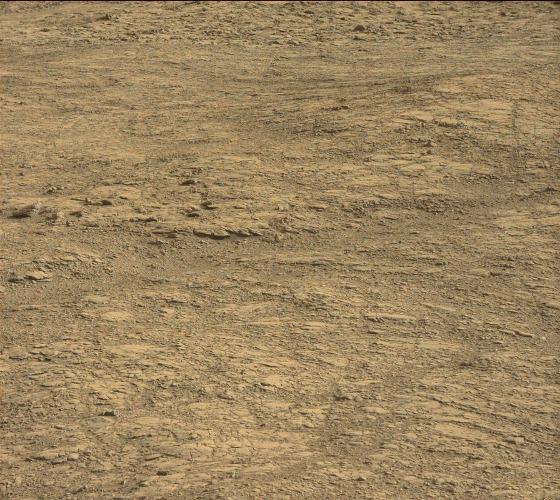
Terrain classes present: Bedrock, Gravel / Sand / Soil, Rock, Shadow